Question: When I post is published using the application on facebook, there is a small icon below, next to the like button. I want to add application name or some custom text right next to that icon. Below is a screenshot of twitter app that does what I mean. Posts are published using open graph api. Any ideas?

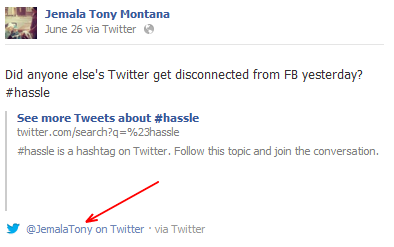
Answer: Those are called actions, and you can add them by sending an array of JSON objects as a parameter to your post call.
Example:
'''
actions=[{'name':'@JemalaTony on Twitter', 'link':'http://twitter.com/#!/JemalaTony'}]
'''
Source: <URL>